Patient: sex M, age 21
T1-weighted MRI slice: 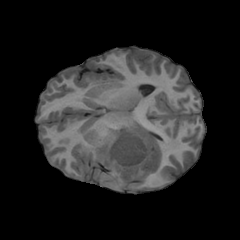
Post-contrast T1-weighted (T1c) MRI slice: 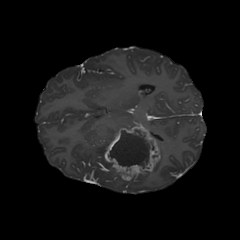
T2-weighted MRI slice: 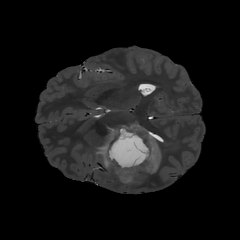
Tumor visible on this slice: yes
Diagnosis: Glioblastoma, IDH-wildtype
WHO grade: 4